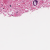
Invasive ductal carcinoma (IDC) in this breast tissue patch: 0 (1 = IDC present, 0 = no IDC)